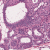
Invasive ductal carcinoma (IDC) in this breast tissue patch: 0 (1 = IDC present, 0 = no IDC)